Field crop: maize
Growth stage: 2
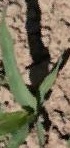
Species: maize